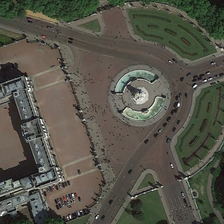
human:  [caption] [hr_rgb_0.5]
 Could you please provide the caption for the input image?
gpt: a building and many green trees are around a square with many people .

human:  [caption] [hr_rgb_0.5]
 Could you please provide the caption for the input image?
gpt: a building and many green trees are around a square with many people .

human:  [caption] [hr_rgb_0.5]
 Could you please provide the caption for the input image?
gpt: a building and many green trees are around a square with many people .

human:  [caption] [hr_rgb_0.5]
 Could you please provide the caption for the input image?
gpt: a building and many green trees are around a square with many people .

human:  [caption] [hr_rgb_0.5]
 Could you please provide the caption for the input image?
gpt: a building and many green trees are around a square with many people .